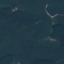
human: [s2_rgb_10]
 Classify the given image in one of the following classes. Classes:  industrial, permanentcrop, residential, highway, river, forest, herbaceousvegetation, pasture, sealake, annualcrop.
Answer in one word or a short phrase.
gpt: Forest